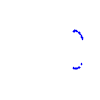
Particle: proton